Field crop: maize
Growth stage: 2
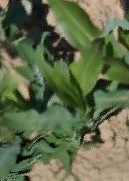
Species: maize